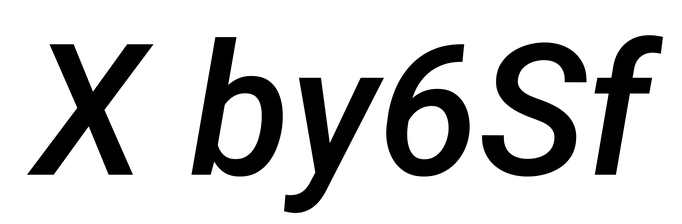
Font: Roboto-Italic_Medium_Italic